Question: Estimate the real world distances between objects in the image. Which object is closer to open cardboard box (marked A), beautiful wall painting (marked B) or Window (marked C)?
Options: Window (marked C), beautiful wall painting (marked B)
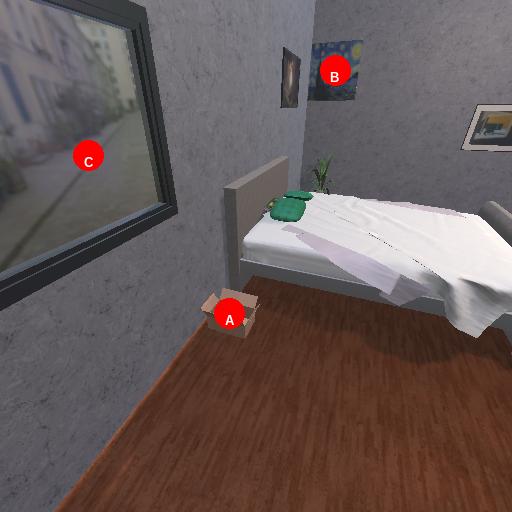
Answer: Window (marked C)